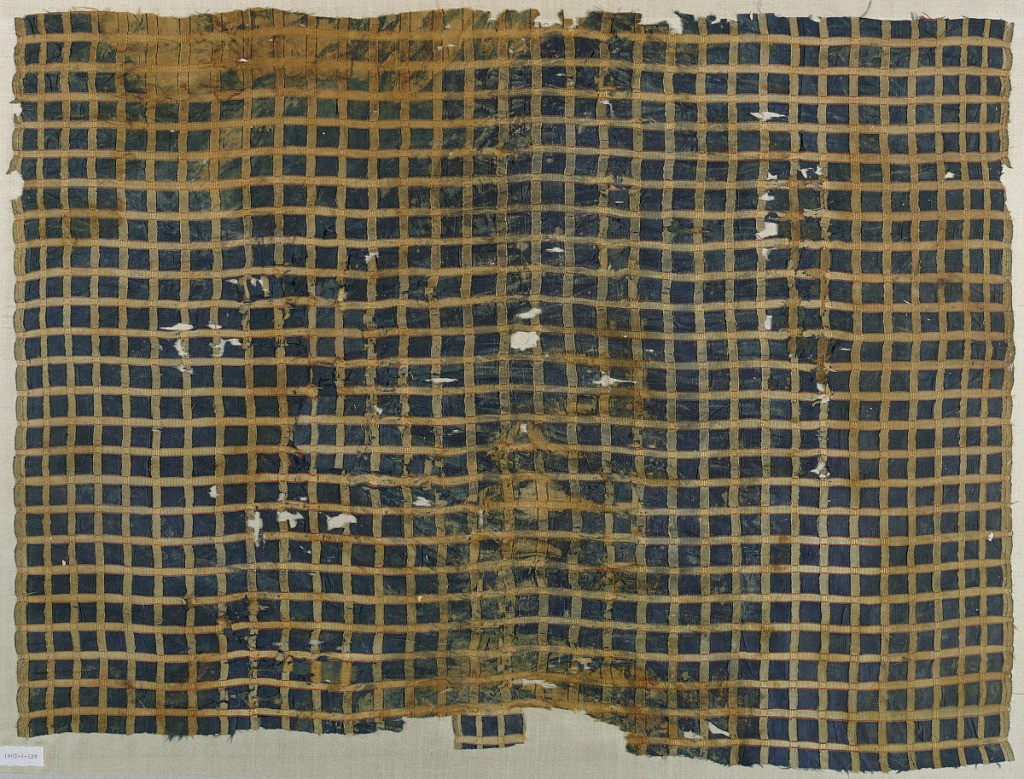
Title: Fragment
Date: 13th century
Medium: silk Technique: plain weave
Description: Plaid of dark blue, tan and red.